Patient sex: M
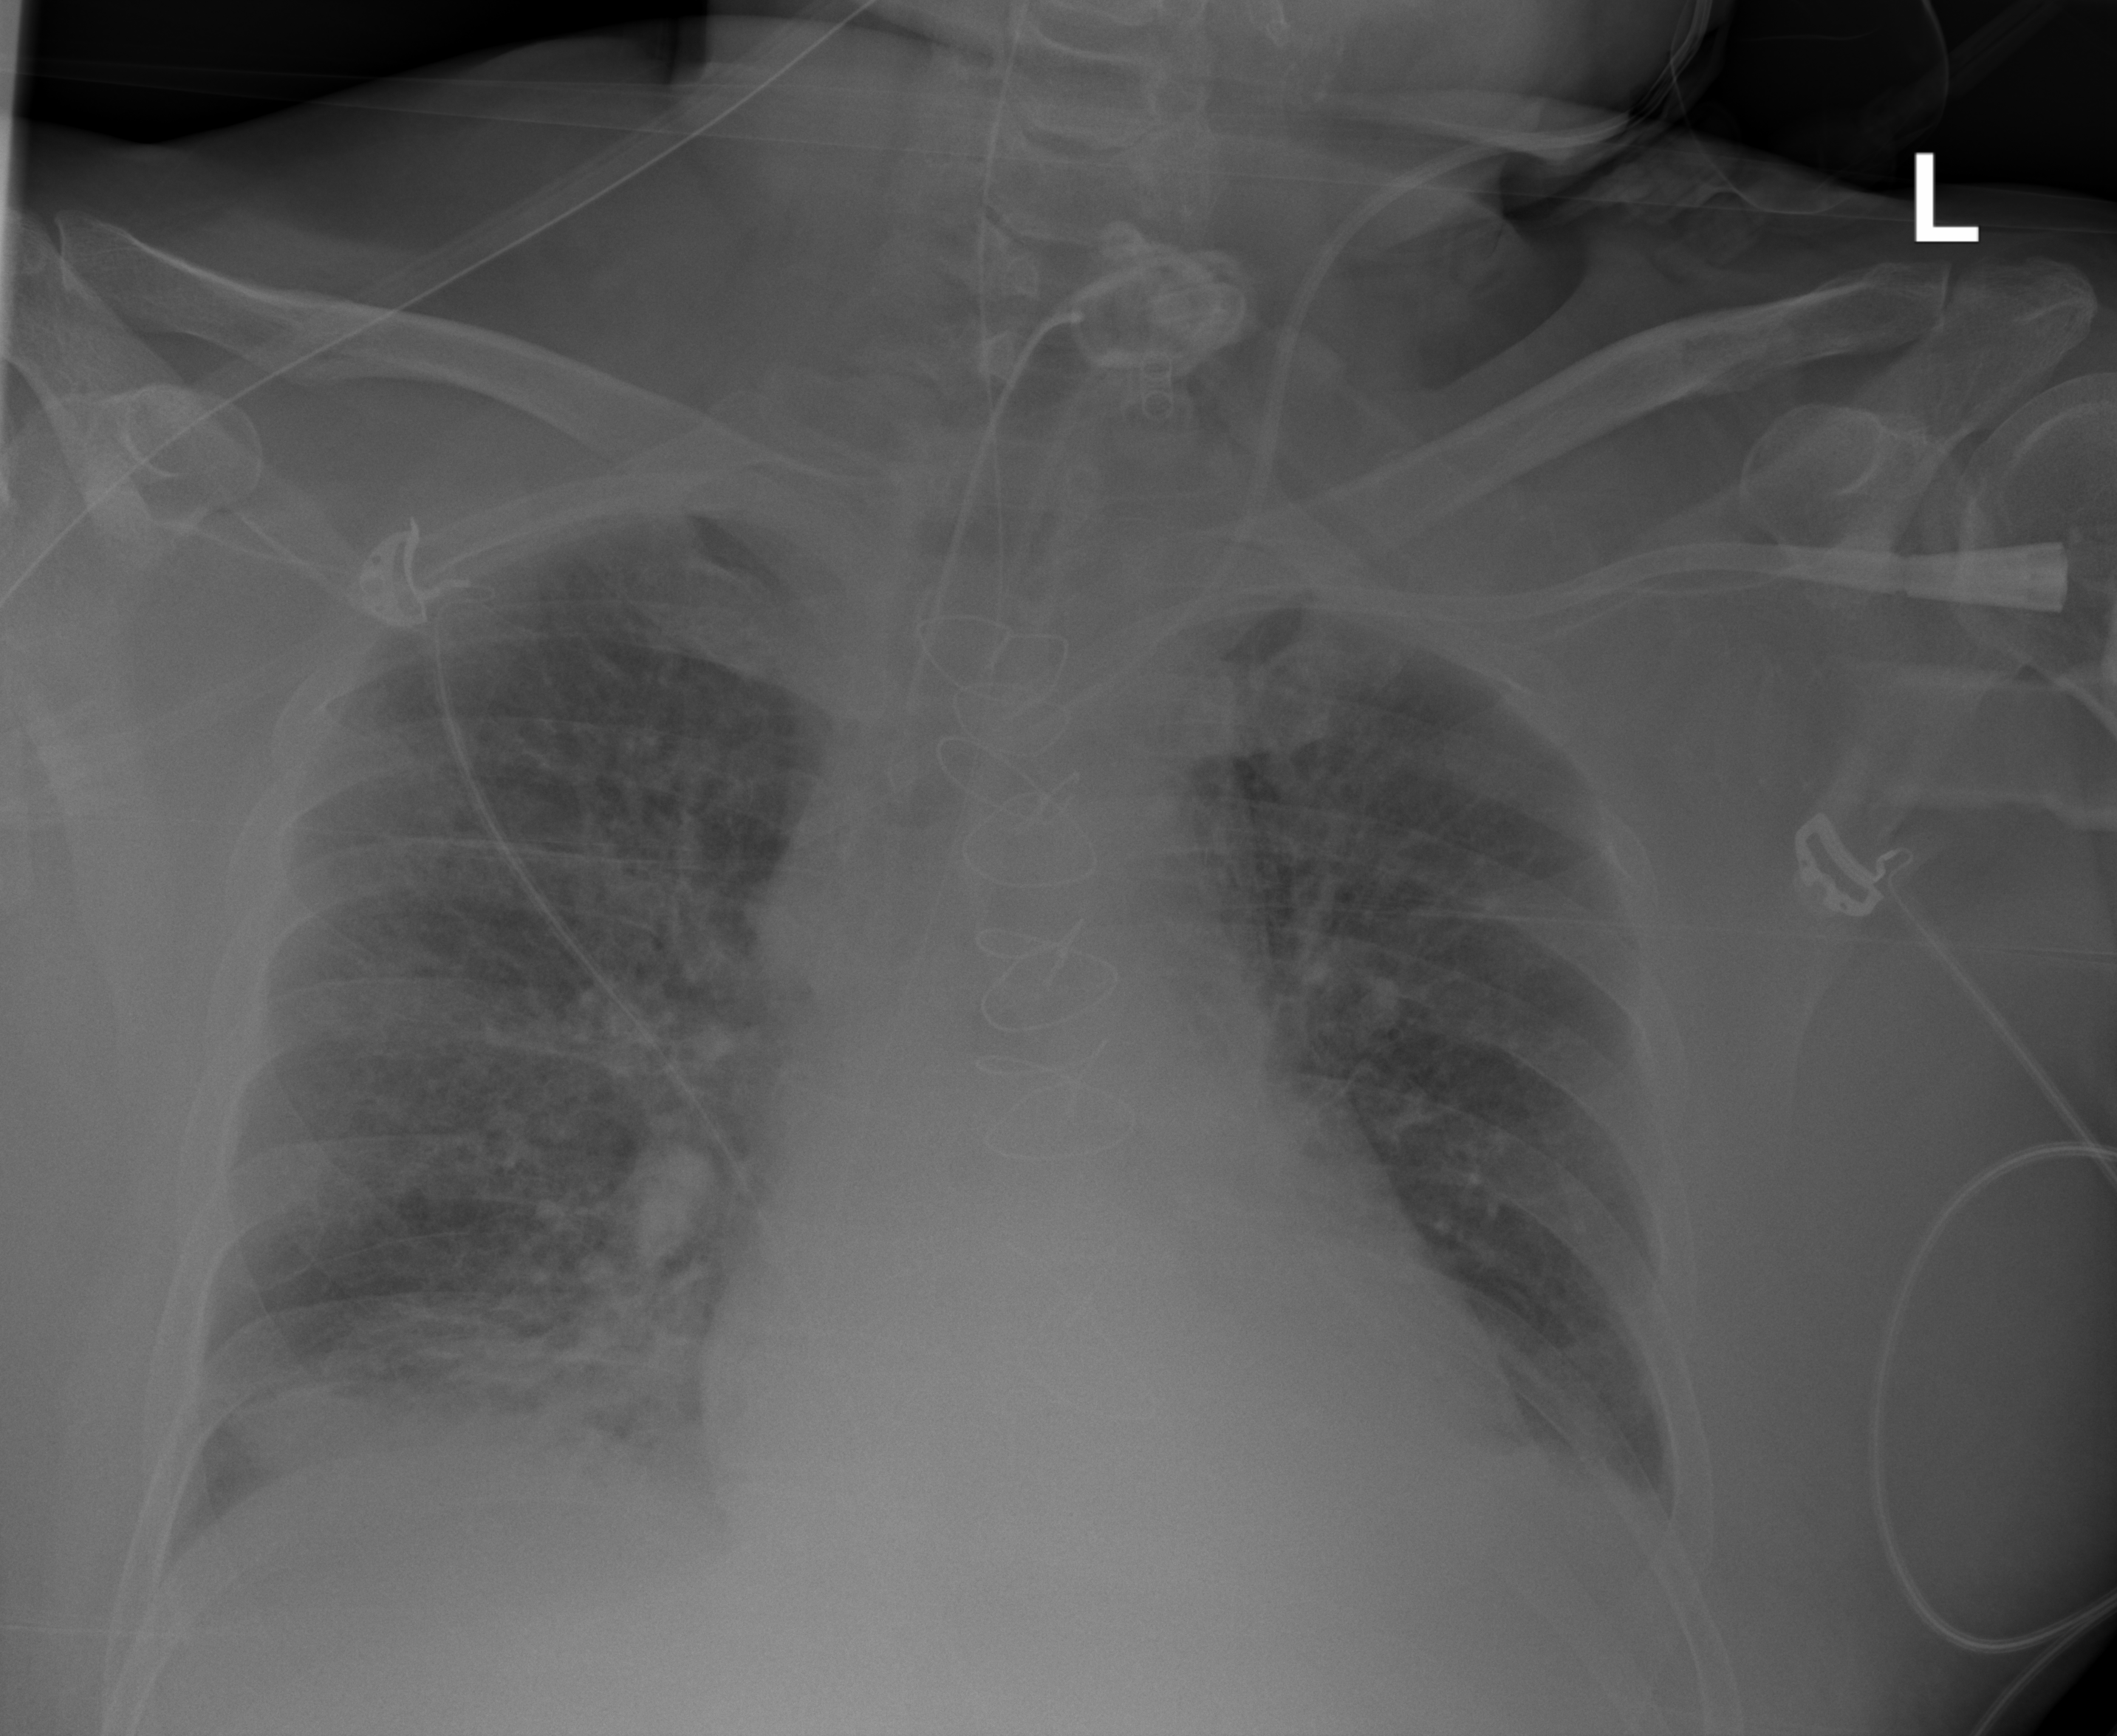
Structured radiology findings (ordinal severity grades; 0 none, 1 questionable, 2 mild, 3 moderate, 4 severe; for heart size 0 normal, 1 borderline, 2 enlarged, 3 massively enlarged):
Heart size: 1
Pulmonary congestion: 1
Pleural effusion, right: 2
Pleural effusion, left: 2
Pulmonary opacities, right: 2
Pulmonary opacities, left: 0
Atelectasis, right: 2
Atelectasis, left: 2